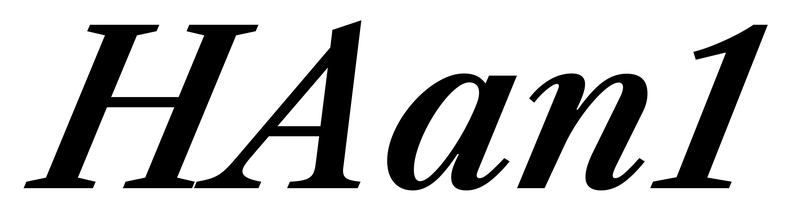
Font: LibreCaslonText-Italic_SemiBold_Italic